【题型】选择题　【知识点】平面几何　【难度】easy
含60°角的直角三角板 $ABC(\angle A = 60^\circ)$ 与含45°角的直角三角板 $BCD$ 如图放置, 它们的斜边 $AC$ 与斜边 $BD$ 相交于点 $E$。下列结论正确的是( )

A. $\triangle ABE \sim \triangle CDE$

B. $\triangle ABE \sim \triangle BCE$

C. $\triangle BCE \sim \triangle DCE$

D. $\triangle ABC \sim \triangle DCB$
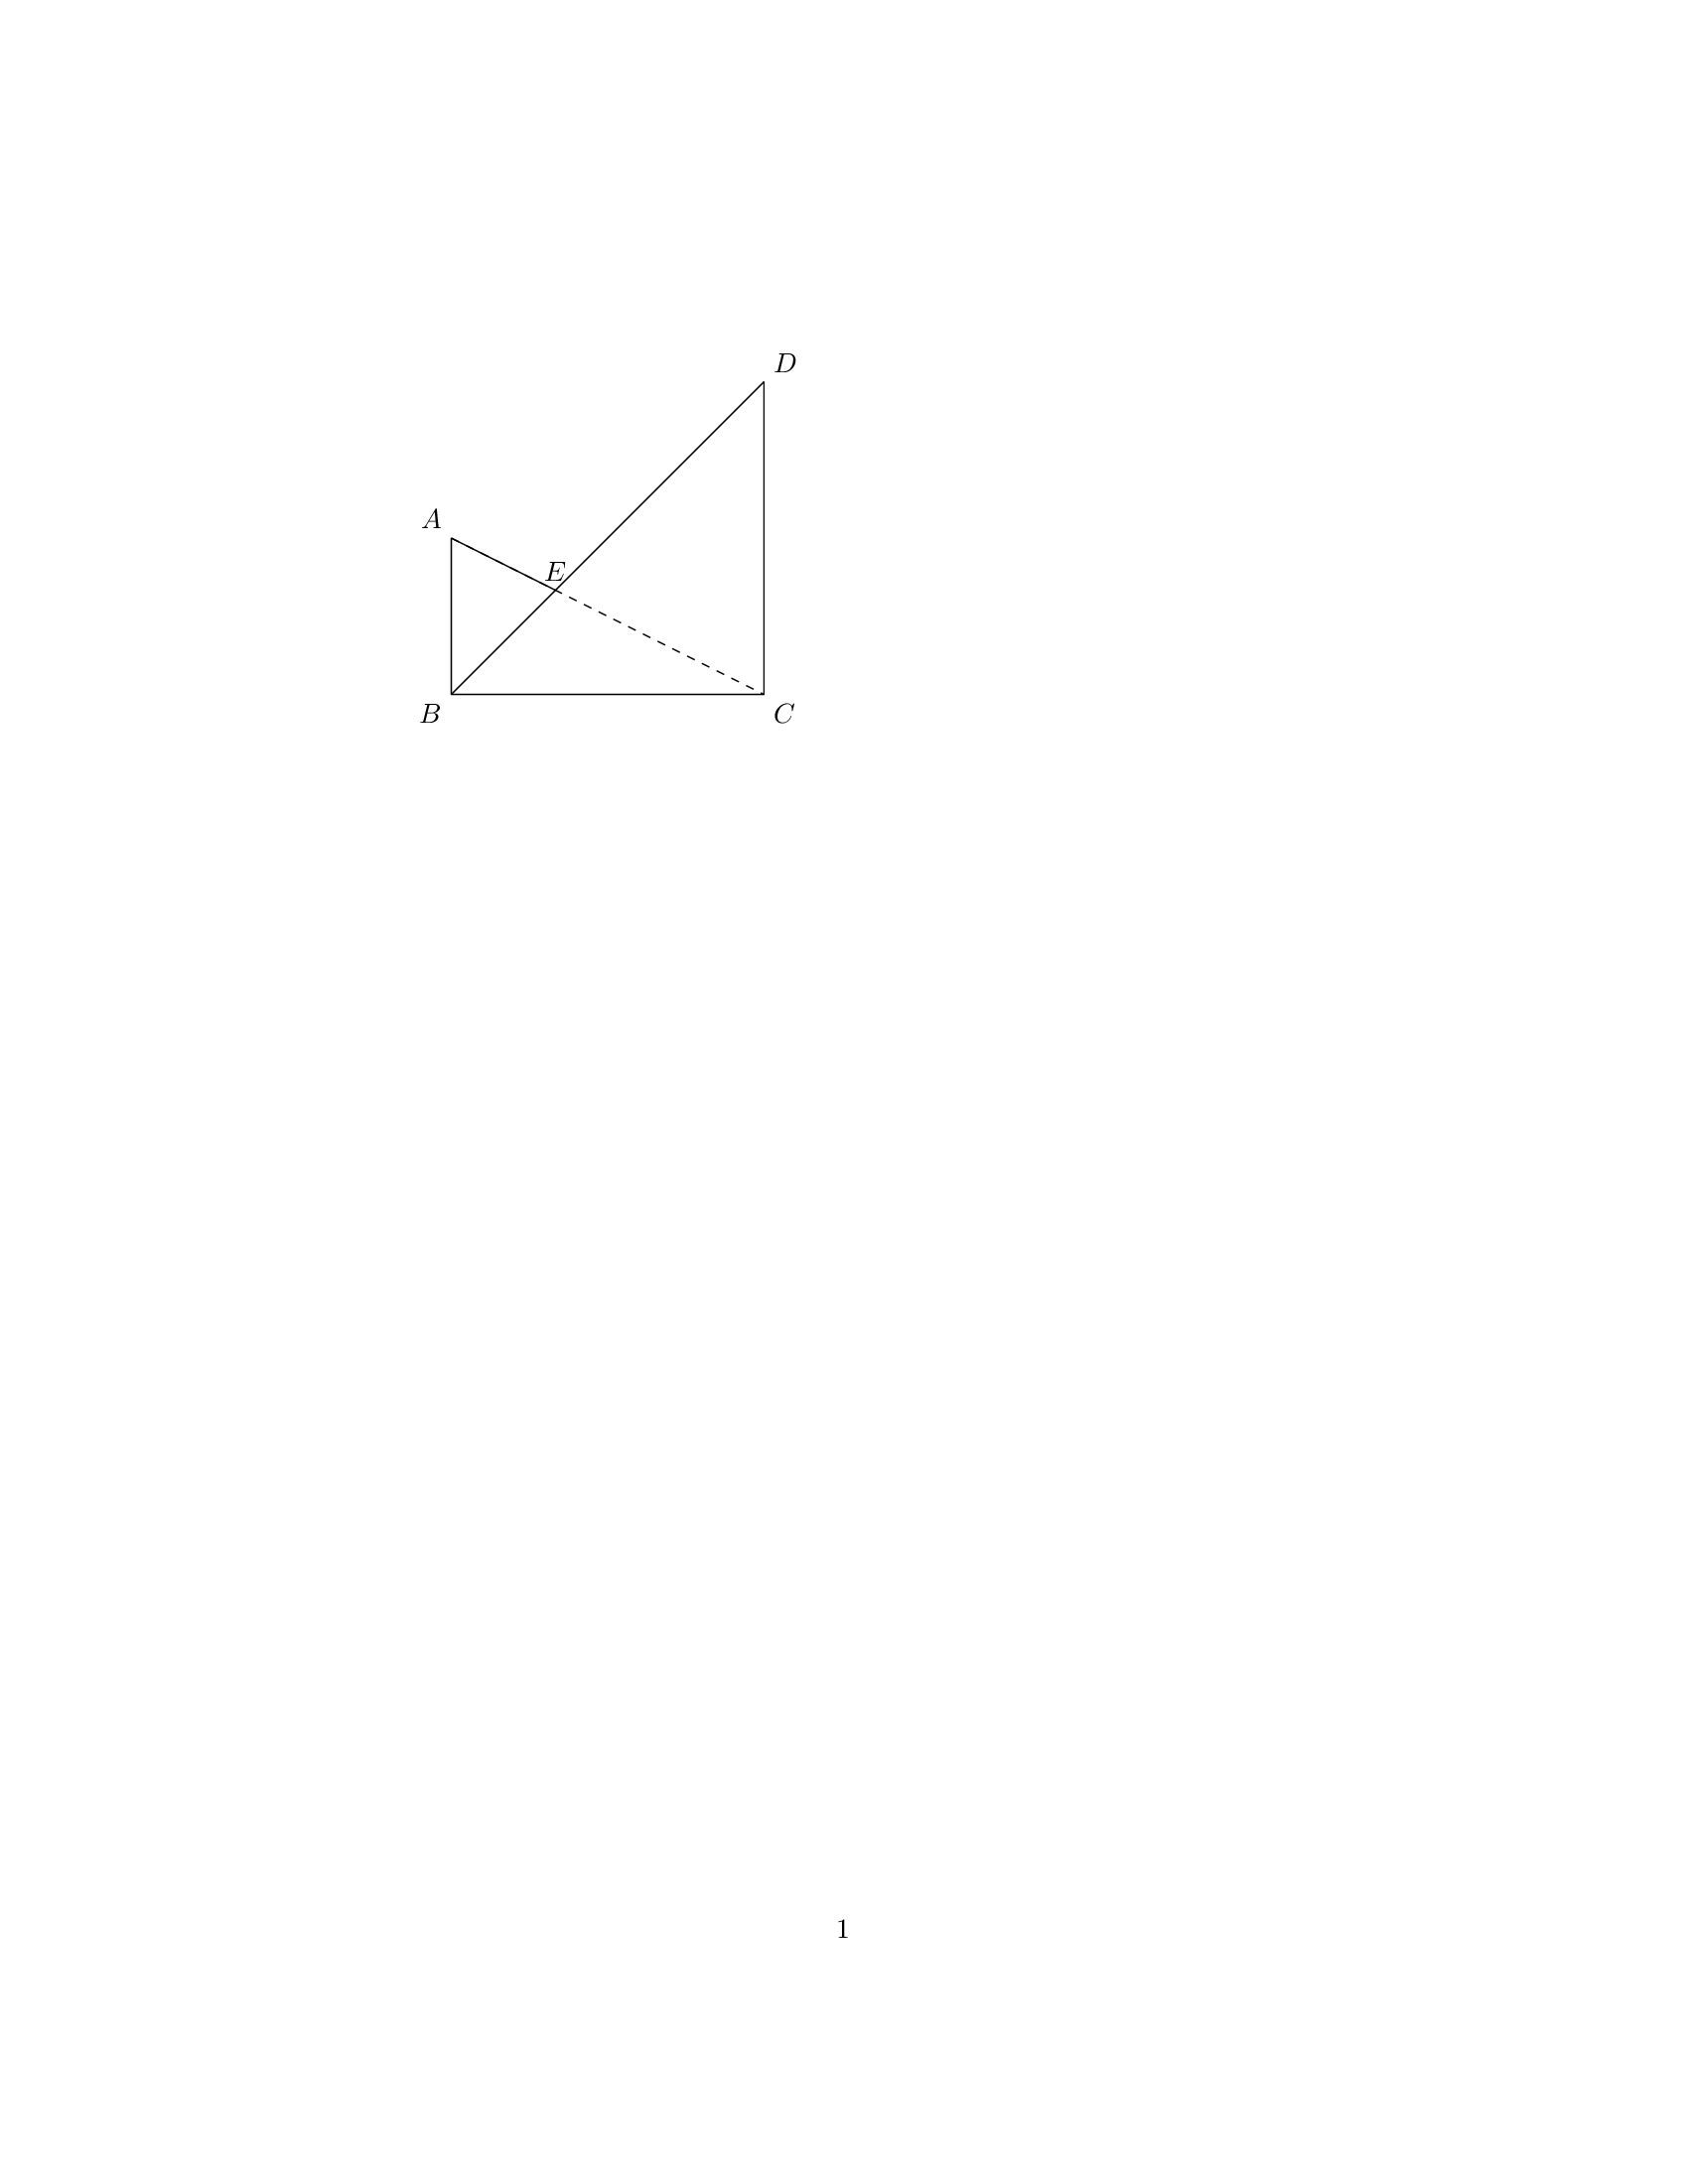
【解答】
【答案】$\boldsymbol{A}$

【分析】根据相似三角形的判定方法，进行判断即可。

【解析】解：由图可知：$\angle ABC = \angle BCD = 90^\circ$，

$\therefore AB \parallel CD$，

$\therefore \angle ABE = \angle CDE$，$\angle BAE = \angle DCE$，

$\therefore \triangle ABE \backsim \triangle CDE$；
故选$\boldsymbol{A}$。